Question: I'm having some trouble with borders on iOS (safari).
I have an image (my gravatar) which I want to give a round border which is 10px solid and white.
To achieve this I have the HTML
'''
<img src="http://2.gravatar.com/avatar/b7c2d49748426791dc98b8214dfac9d1?s=500" class="img-circle" height="300" width="300">
'''
and the CSS
'''
.img-circle {
-webkit-border-radius: 500px;
-moz-border-radius: 500px;
border-radius: 500px;
border: solid 10px white;
}
'''
JSFiddle <URL>
I'm using twitter's bootstrap and so the border-radius is being specified by their class .img-circle (that is why the radius is 500px) and then I've added the border weight and color.
This works well on a desktop browser (Chrome) but when viewing on iOS (safari on my iPad) it shows the 10px solid white border is still a square around the original image and the radius is applied after and so cuts off some of the border.

Does anybody know how I can get the border to follow the radius in iOS?
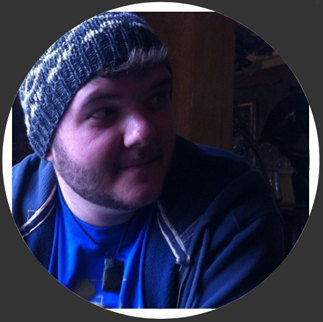
Answer: Quick and dirty solution: <URL> Use 'box-shadow' instead of 'border'.
Clean solution: <URL> Use a block 'div' element with the avatar as the 'background-image'. Adjust as needed.